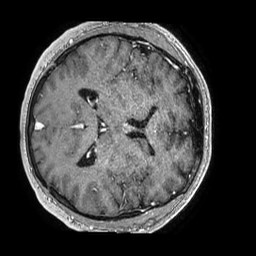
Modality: T1w
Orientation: axial
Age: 49
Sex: male
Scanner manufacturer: philips
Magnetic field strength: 1.5 T
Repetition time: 0.007489 s
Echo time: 0.003407 s